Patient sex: M
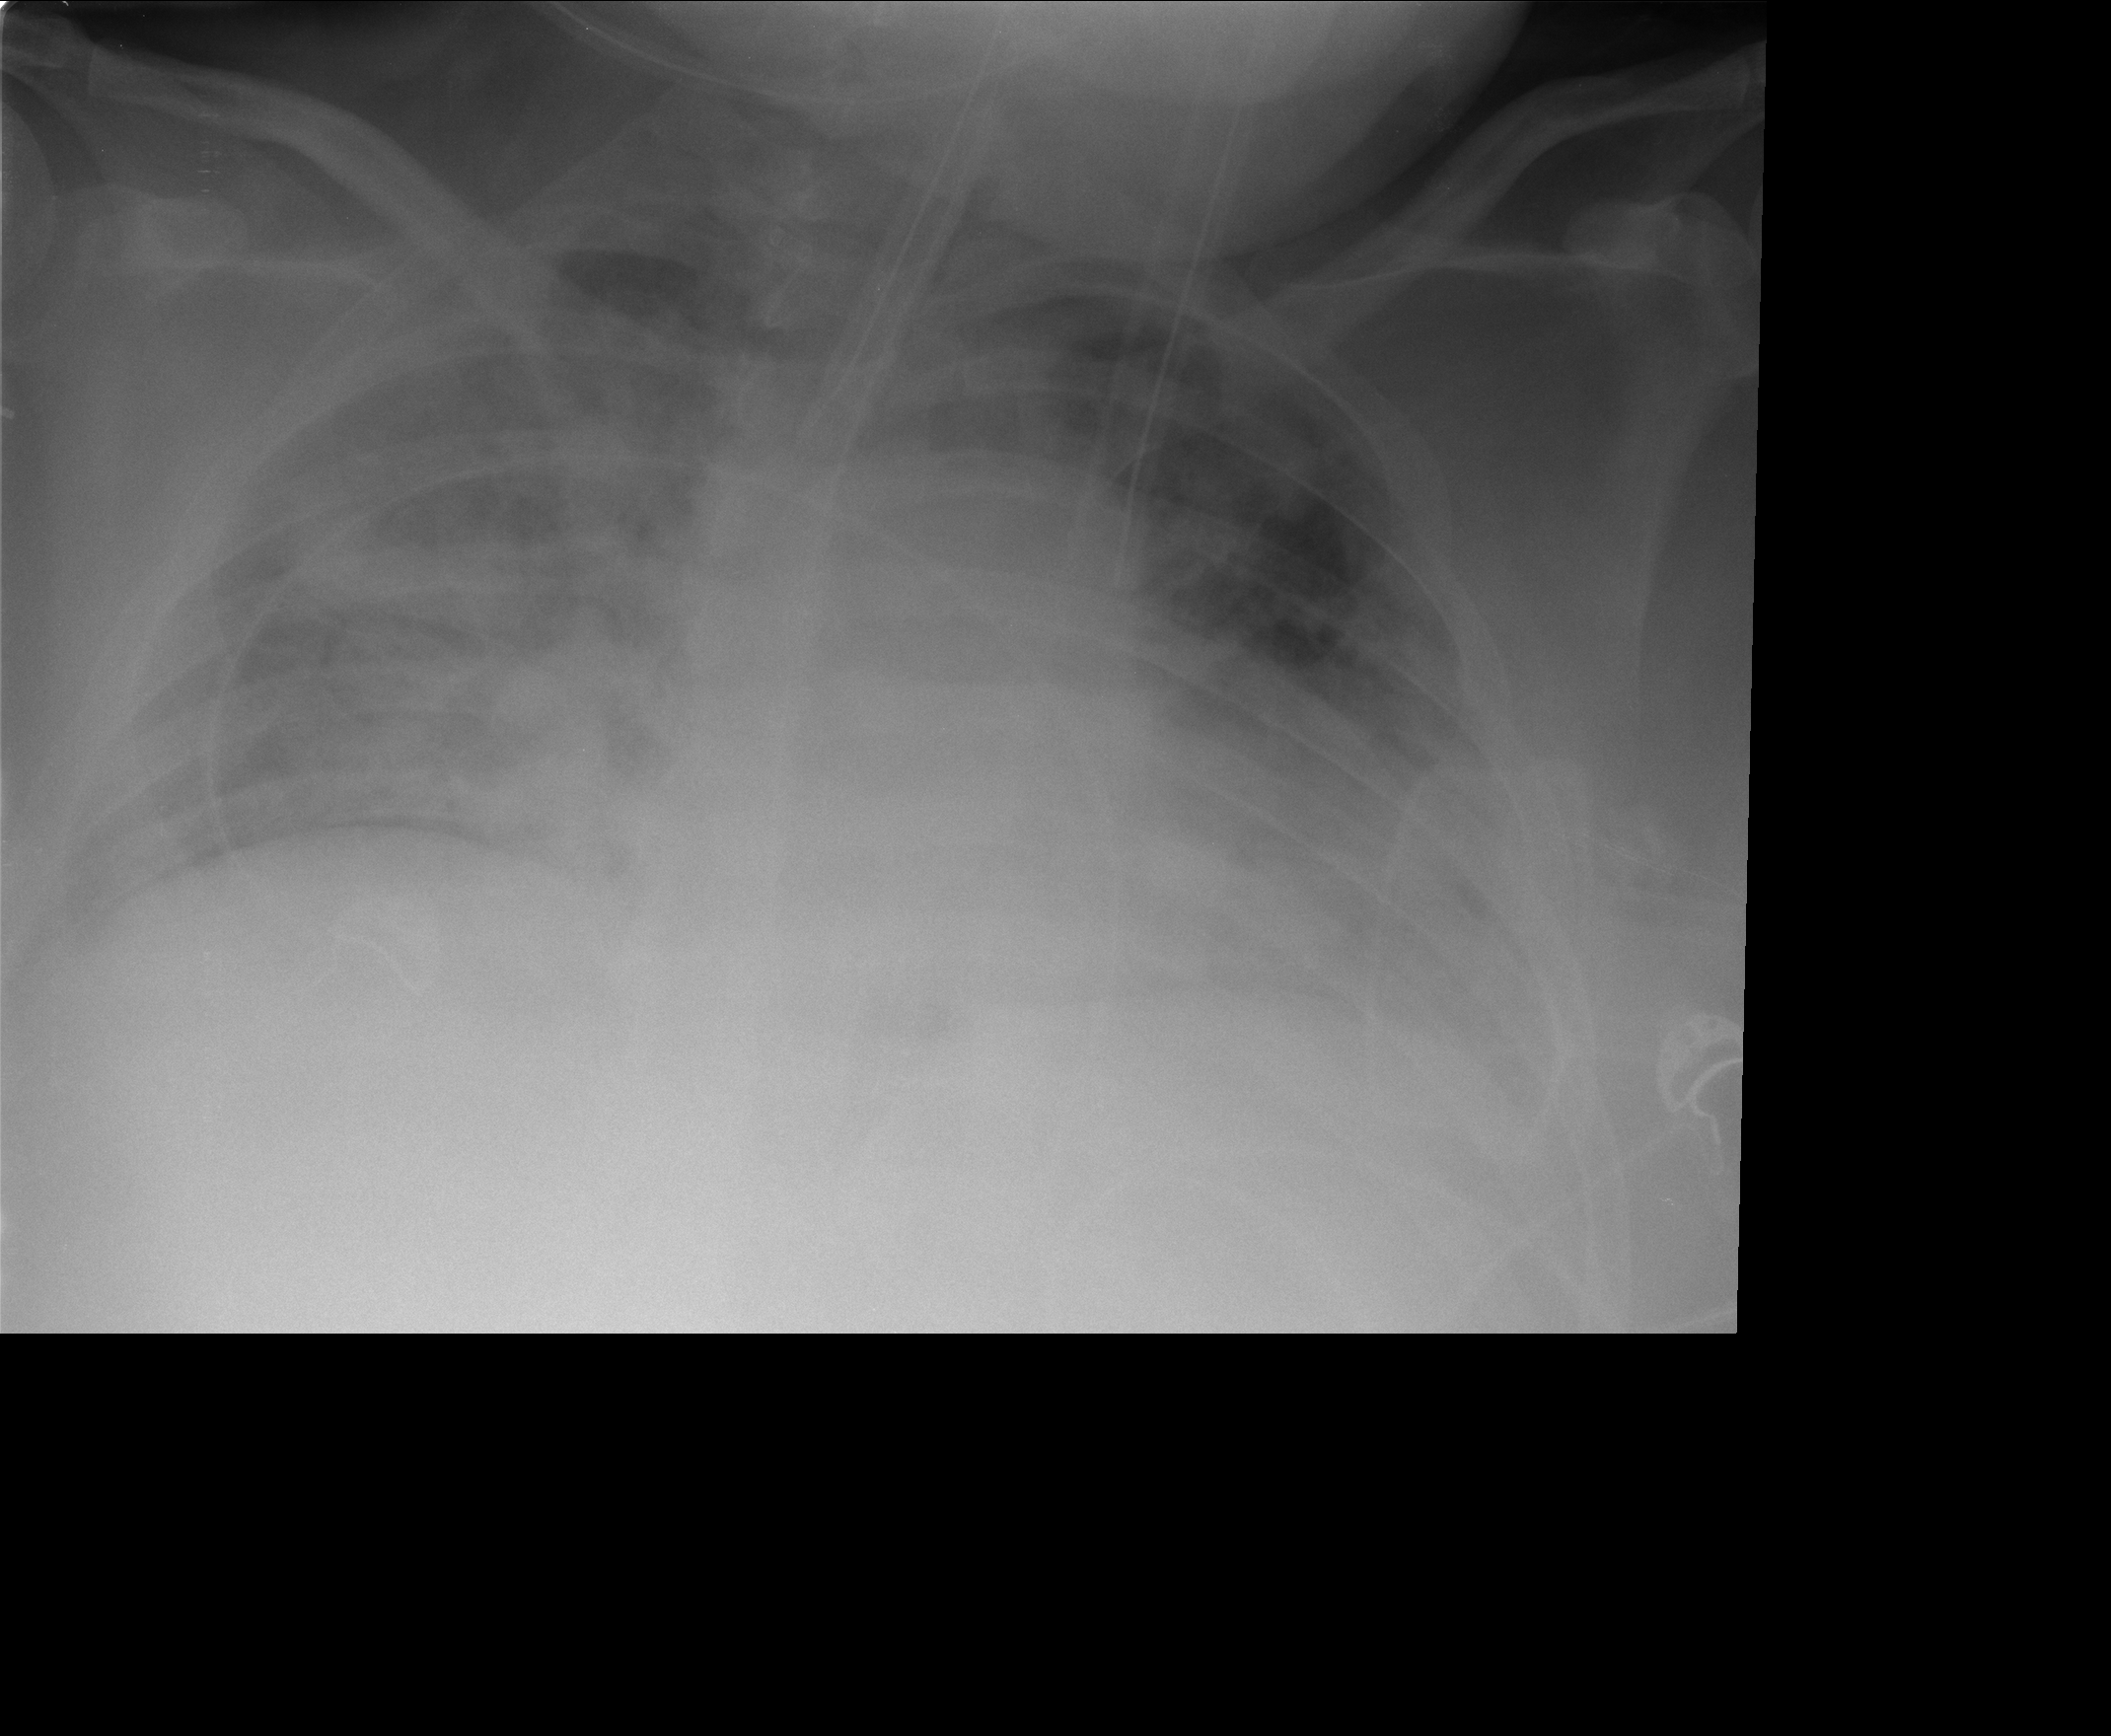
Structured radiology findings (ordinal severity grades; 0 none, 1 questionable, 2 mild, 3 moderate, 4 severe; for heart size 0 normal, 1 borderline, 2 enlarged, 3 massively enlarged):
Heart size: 2
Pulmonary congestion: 3
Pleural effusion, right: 2
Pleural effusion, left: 3
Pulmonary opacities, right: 3
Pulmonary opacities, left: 2
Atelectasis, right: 2
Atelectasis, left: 2